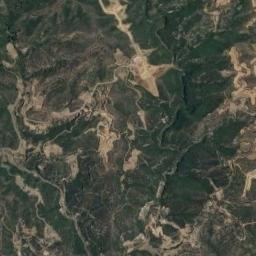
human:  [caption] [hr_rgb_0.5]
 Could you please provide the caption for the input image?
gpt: Many trees are on the mountain .

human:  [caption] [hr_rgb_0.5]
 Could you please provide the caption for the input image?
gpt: The mountain is full of green plants with lines of bare land .

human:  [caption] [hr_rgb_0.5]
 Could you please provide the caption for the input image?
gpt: Half of the area on this mountain is covered by vegetation .

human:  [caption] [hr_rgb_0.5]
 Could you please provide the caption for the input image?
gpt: The folded mountain consists of some ridges and valleys and is covered with dense vegetation .

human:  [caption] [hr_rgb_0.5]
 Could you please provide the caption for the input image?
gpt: There are some green land and rivers on the mountain .